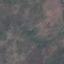
Label: HerbaceousVegetation